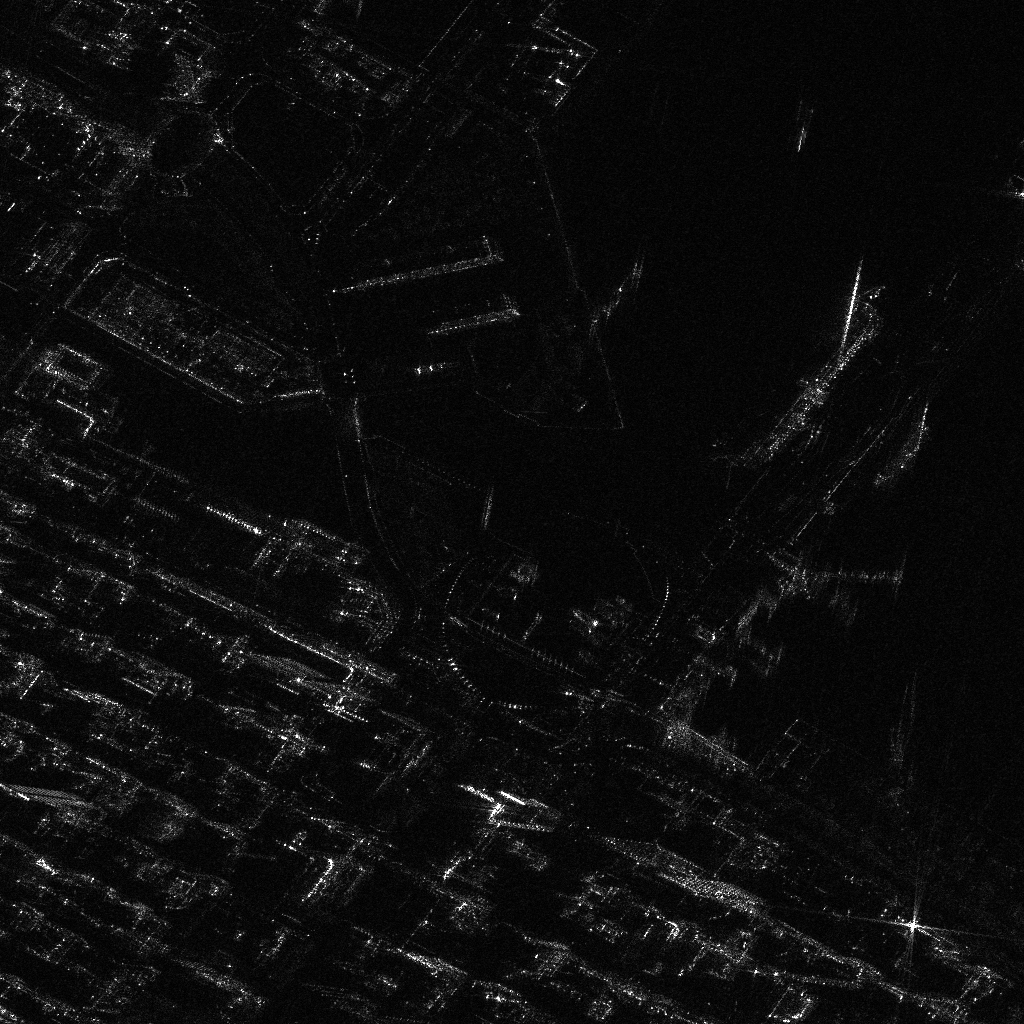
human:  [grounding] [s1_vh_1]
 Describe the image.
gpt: In the satellite image, there is  <ref>1 medium ore-oil </ref> <box>[[78, 26, 81, 47, 34]]</box> located at right,  <ref>1 large container </ref> <box>[[86, 38, 89, 48, 35]]</box> located at right,  <ref>2 medium container </ref> <box>[[55, 59, 59, 61, 34], [51, 59, 52, 63, 23]]</box> located at center.